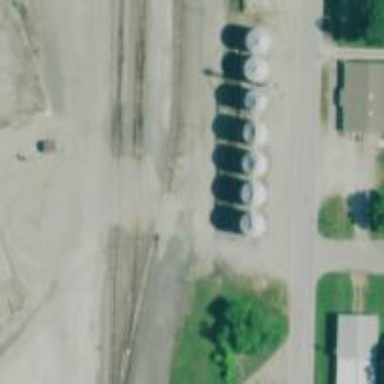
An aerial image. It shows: Railway siding with rails.